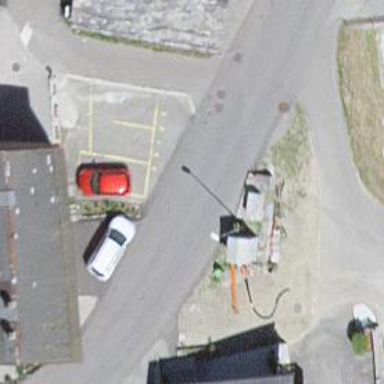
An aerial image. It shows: Post box.